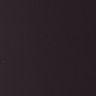
Metastatic tissue present: no